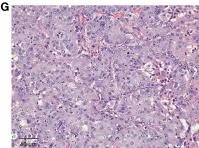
With a nest-like adenoid structure (HE 200x). Necrosis.
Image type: pathology (h&e)